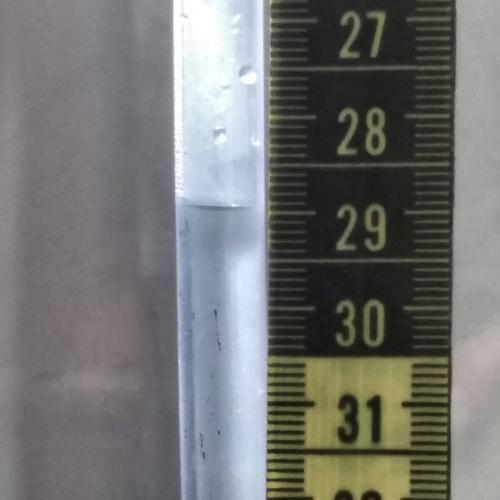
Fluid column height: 28.9 cm